Question: I've created Spring MVC project via the MVC Template, but I can't get the value from the textinput. Can anybody advice me how to do that? Source of home.jsp with structure of the project can be seen at the screenshot bellow. Code of the AdminController class is:
'''
@Controller
@RequestMapping(value = "/foo")
public class AdminController {
@RequestMapping(value = "/bar")
public String testAction(@RequestParam String fieldName) {
// yourValue contain the value post from the html form
return "yourview";
}
}
'''

When I deploy the project, it starts on address 'http://localhost:8080/test/' . Where to change '/test/' to something else? And after hitting the submit button, the browser forwards to 'http://localhost:8080/foo/bar' and shows 'HTTP status 404'
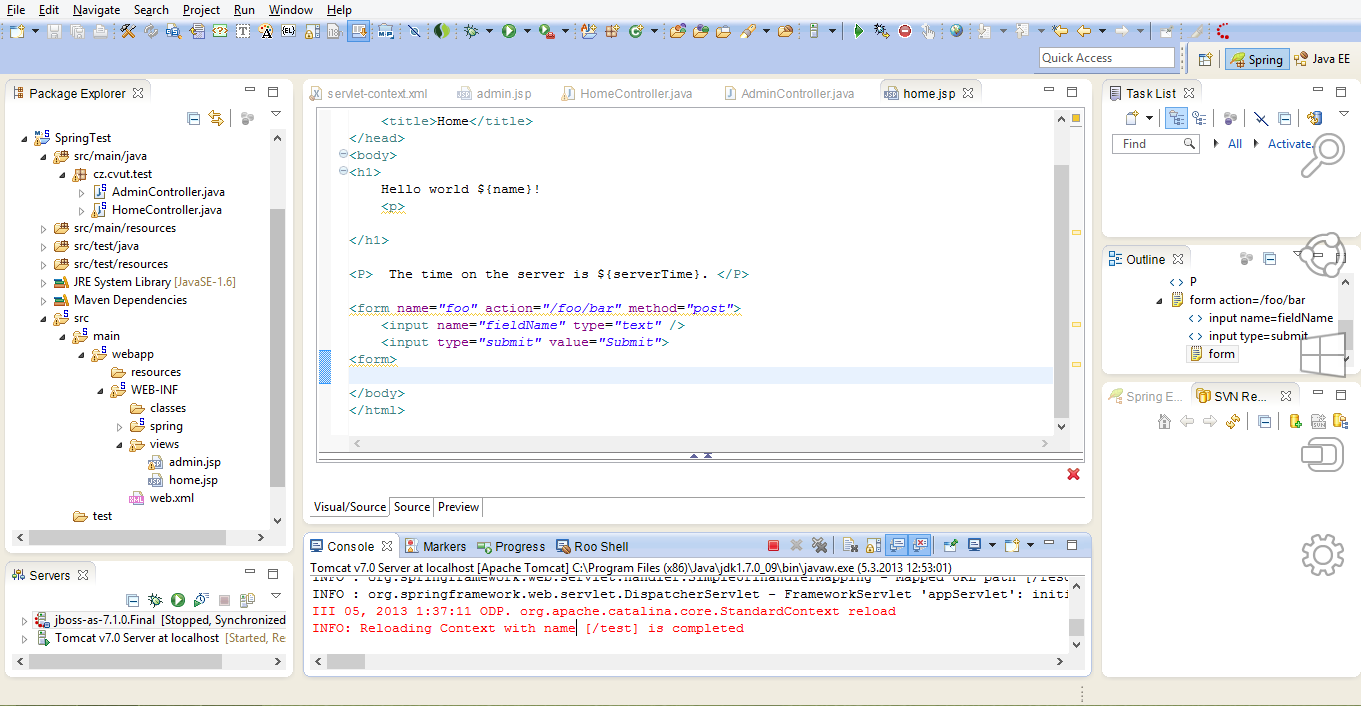
Answer: Your form mapping is absolute
'''
<form ... action="/foo/bar">
'''
which is why it is hitting 'http://localhost:8080/foo/bar' and you don't have an app deployed whose context path is '/foo' hence the 404.
To correct this use spring to add the context path for you:
'''
<spring:url value="/foo/bar" var="form_url" />
<form ... action="${form_url}" method="POST">
'''
You need to identify which request param to map to the testAction argument.
'''
@RequestMapping(value = "/bar", method=RequestMethod.POST)
public String testAction(@RequestParam(value="fieldName") String fieldName) {
// yourValue contain the value post from the html form
return "yourview";
}
'''
Looks like you are using the Tomcat Server to run the app. This is likely configured in pom.xml to start app using /${project.artifactId} (the default) where that your artifact id is "test". (<URL>. You can provide a different value by configuring the maven plugin:
'''
<plugin>
<groupId>org.codehaus.mojo</groupId>
<artifactId>tomcat-maven-plugin</artifactId>
<configuration>
<path>WHATEVER</path>
</configuration>
</plugin>
'''